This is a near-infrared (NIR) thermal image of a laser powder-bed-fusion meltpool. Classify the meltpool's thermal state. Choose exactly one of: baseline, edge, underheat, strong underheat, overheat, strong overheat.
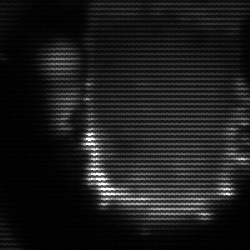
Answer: baseline